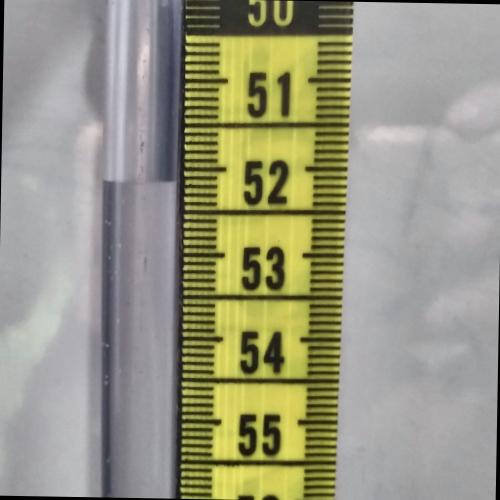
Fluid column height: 52.2 cm